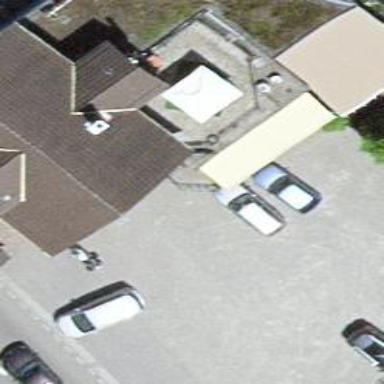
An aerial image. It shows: Restaurant in building.